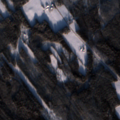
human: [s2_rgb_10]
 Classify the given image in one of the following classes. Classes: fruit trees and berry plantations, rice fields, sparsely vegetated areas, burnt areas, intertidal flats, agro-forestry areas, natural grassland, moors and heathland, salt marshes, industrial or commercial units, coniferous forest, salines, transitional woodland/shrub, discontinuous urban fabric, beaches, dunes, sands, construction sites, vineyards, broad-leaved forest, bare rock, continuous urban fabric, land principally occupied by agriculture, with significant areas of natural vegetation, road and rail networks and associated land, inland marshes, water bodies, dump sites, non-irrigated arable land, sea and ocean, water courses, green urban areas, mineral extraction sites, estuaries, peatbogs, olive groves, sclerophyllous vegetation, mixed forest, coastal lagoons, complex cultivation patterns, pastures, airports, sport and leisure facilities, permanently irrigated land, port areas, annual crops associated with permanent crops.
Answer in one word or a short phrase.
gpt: land principally occupied by agriculture, with significant areas of natural vegetation, coniferous forest, mixed forest